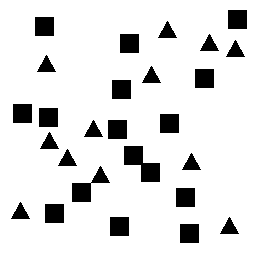
Squares: 16
Triangles: 12
Stars: 0
Total shapes: 28